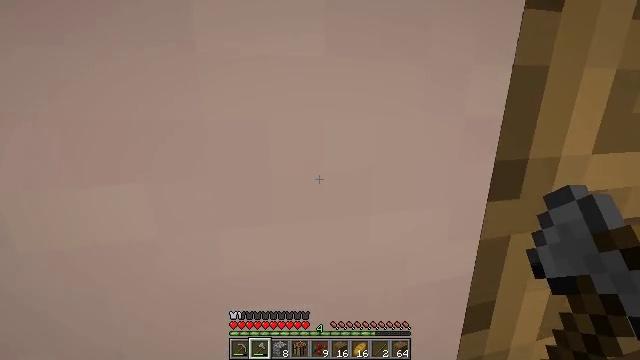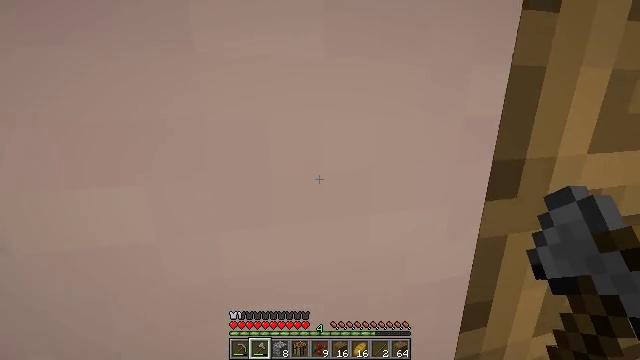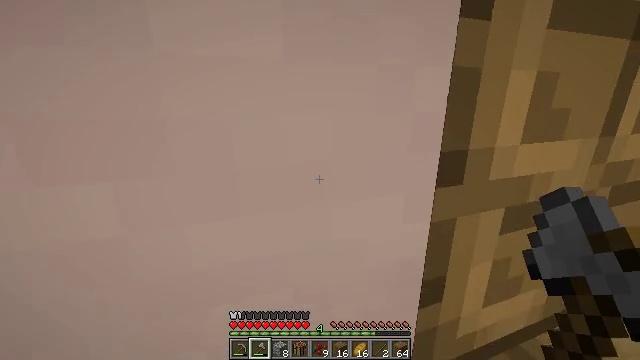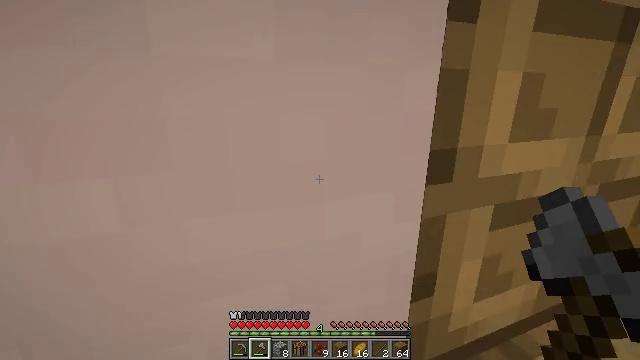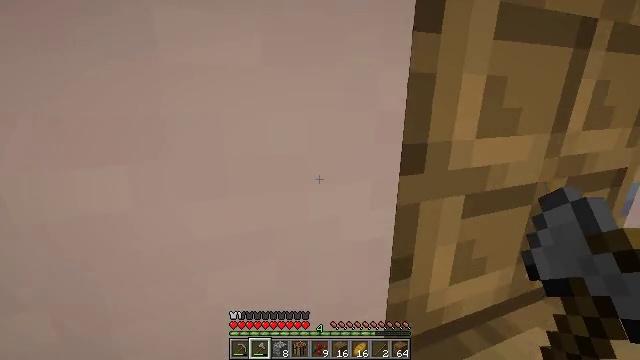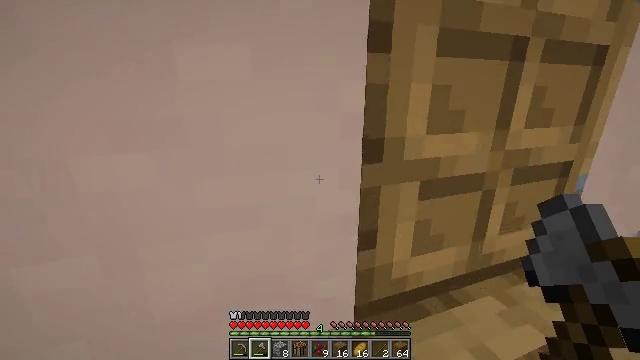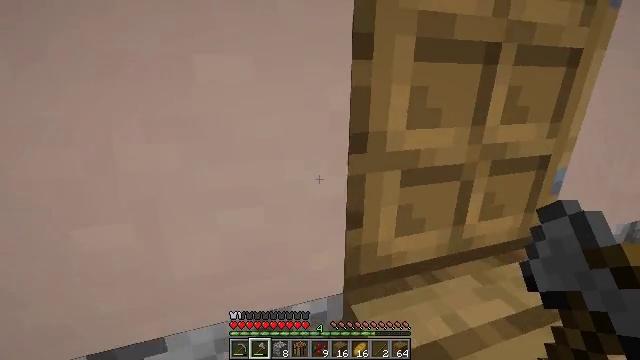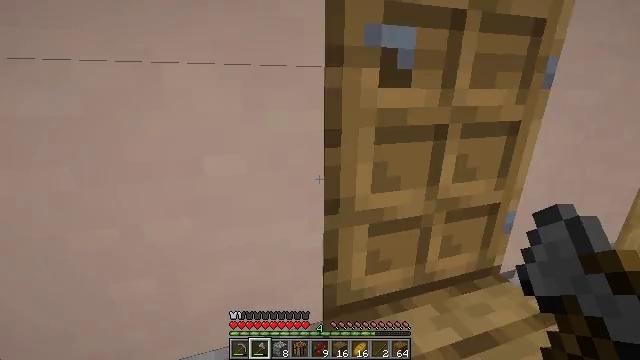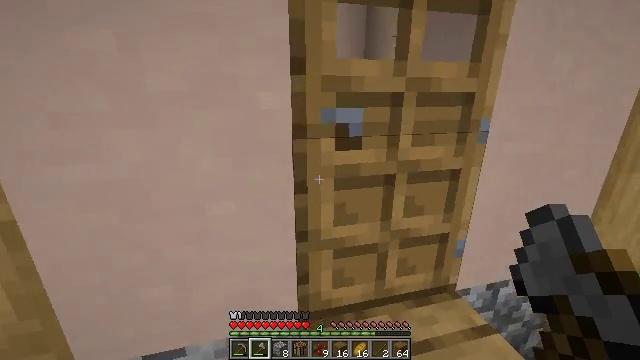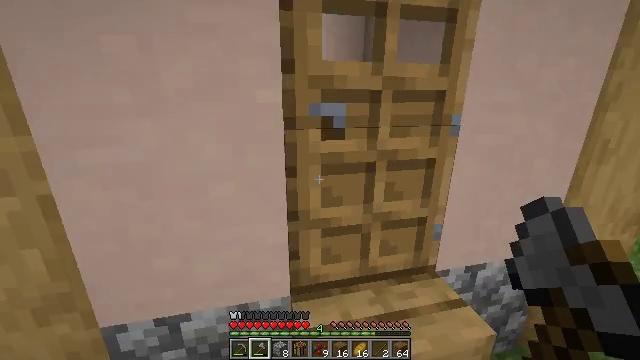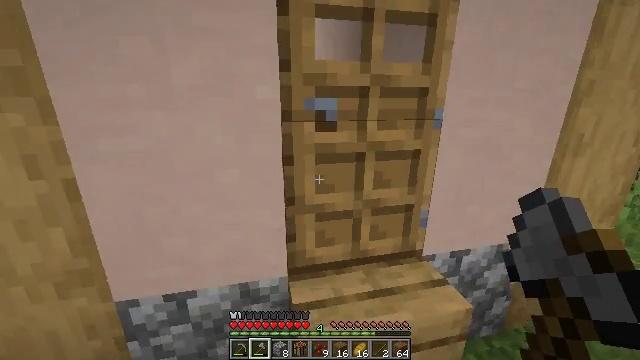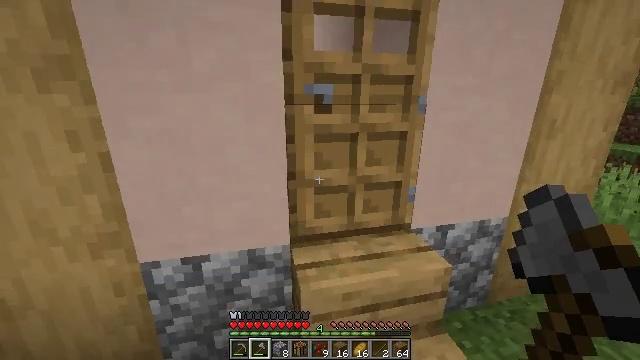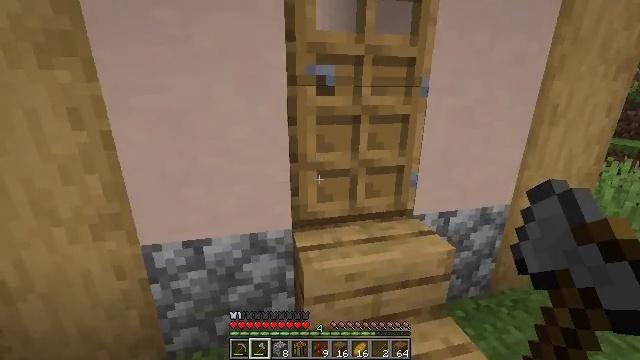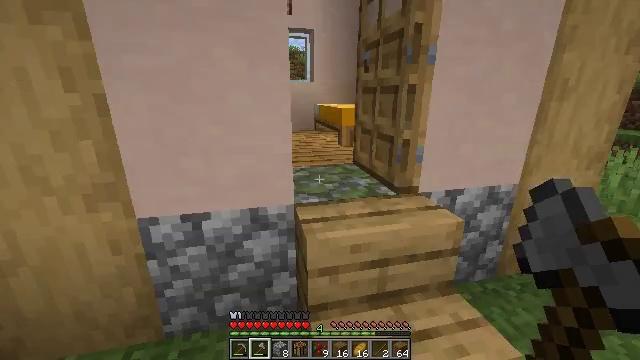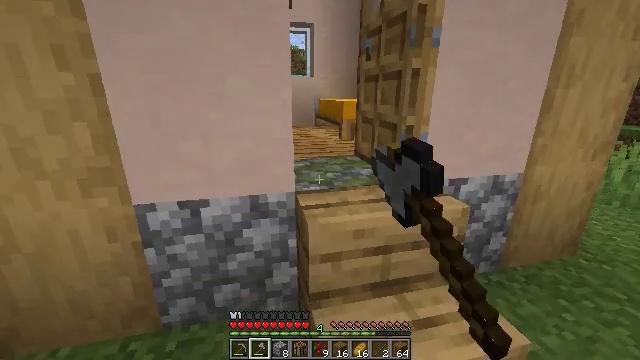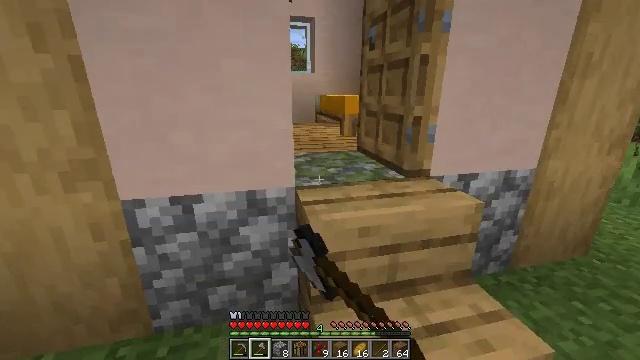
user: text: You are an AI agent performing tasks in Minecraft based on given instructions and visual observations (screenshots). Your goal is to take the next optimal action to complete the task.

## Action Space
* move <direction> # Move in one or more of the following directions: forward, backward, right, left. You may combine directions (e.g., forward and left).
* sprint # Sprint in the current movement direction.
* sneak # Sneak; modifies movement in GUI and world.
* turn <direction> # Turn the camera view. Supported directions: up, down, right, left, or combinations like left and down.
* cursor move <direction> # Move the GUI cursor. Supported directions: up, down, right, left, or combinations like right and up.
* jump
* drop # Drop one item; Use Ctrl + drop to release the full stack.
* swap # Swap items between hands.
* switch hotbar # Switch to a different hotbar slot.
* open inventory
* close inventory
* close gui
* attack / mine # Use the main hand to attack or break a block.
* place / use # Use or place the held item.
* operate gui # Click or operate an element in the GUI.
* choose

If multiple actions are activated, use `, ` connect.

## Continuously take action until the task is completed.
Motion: motion action
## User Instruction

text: Gather hay blocks from the farm.
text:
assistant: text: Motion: move forward and move right
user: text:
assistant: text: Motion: move right, turn right
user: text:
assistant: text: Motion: move right
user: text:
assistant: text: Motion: move right
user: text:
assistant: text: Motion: move back and move right, use / place
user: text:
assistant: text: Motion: move back and move right, turn left and down, use / place
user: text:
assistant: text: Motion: move back and move right, use / place
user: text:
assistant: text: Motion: move back and move right, turn left, use / place
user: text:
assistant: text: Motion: move back
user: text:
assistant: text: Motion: move back
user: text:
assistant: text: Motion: move back
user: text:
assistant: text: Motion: no_op
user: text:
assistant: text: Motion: move forward, use / place
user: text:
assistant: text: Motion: move forward, use / place
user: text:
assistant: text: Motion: move forward, use / place
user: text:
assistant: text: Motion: move forward
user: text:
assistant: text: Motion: move forward, turn left
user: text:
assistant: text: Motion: move forward
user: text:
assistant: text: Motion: move forward
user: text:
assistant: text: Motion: move forward
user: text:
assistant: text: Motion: move forward and move right
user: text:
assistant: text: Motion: move forward and move right
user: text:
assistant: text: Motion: move forward and move right, turn left and down
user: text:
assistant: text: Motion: move forward and move right, turn left and down
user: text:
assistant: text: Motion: move forward and move right, turn left and down
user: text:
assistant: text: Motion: move forward, turn left and down
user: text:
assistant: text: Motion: move forward
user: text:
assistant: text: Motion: move forward and move left, turn left and down
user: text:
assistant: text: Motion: move forward and move left, turn left and down
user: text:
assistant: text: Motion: move forward and move left, turn left and down